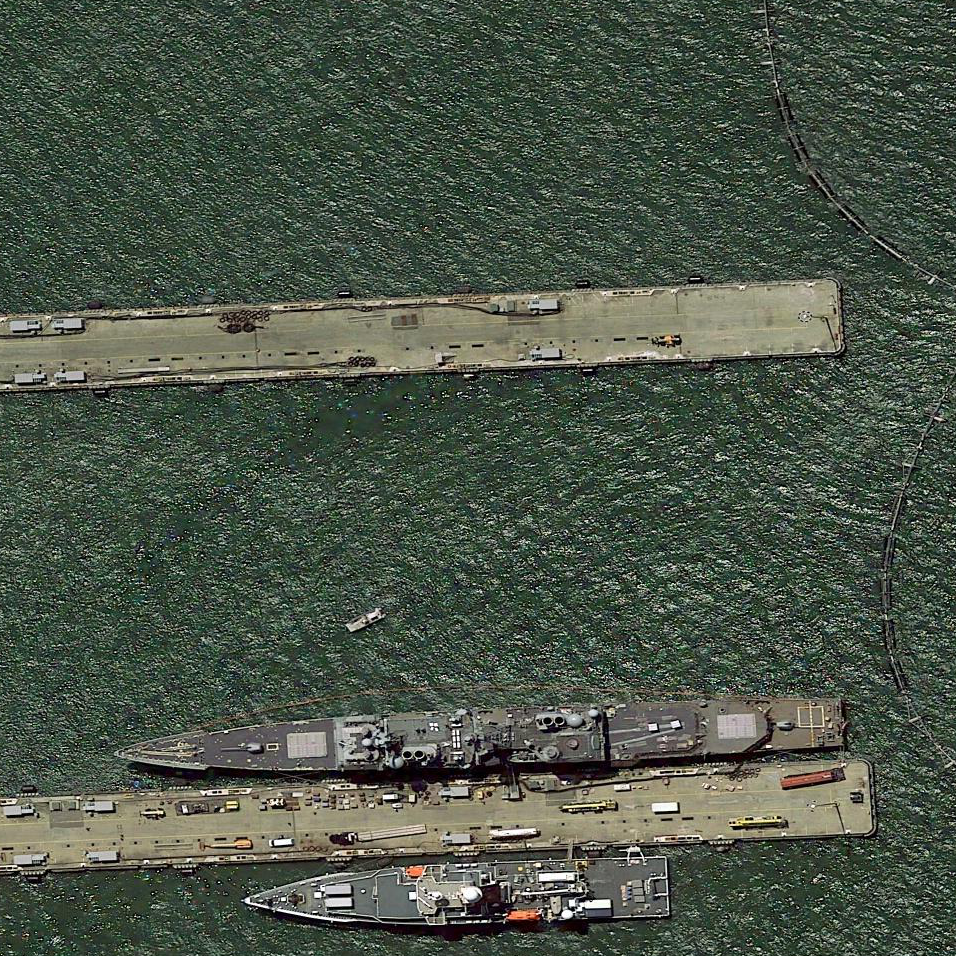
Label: cruiser